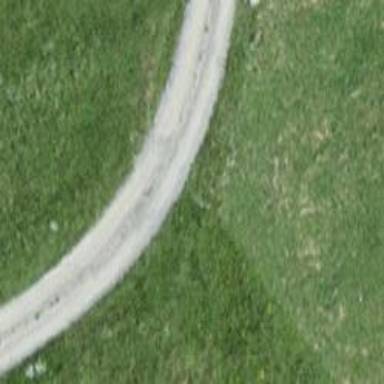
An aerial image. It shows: Track with grade 2 gravel surface.